Field crop: maize
Growth stage: 2
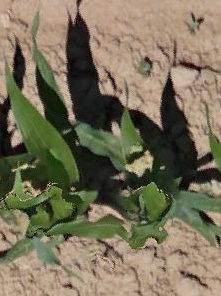
Species: maize